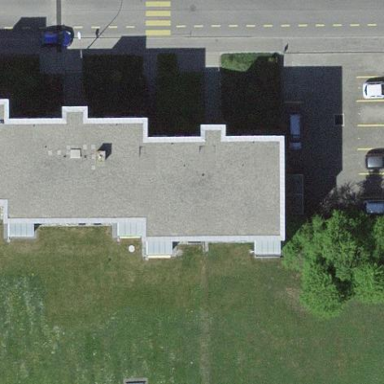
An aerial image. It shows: Residential building with flat roof.